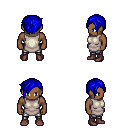
a pixel art fantasy rpg character, male body template, human, dark skin, white tunic, metal pants, blue pixie cut hairstyle, maroon shoes, four views (front, back, left, right), 2x2 character sprite sheet, small pixel art, hard edges, no anti-aliasing